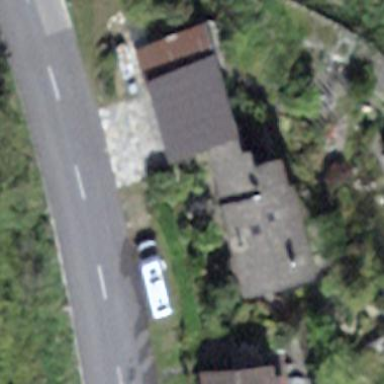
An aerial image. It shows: Group of garages.